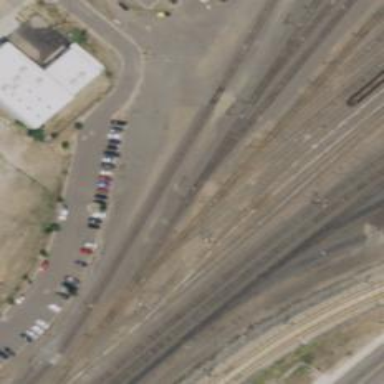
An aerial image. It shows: Junction on the railway.